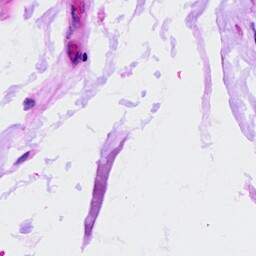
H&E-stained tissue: Ovarian